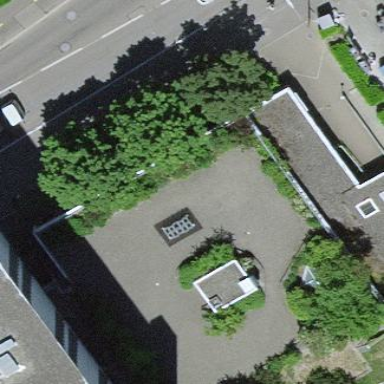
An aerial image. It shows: Building with flat roof.